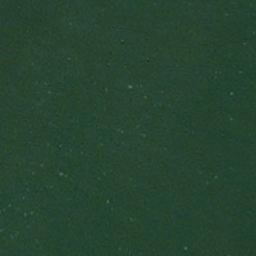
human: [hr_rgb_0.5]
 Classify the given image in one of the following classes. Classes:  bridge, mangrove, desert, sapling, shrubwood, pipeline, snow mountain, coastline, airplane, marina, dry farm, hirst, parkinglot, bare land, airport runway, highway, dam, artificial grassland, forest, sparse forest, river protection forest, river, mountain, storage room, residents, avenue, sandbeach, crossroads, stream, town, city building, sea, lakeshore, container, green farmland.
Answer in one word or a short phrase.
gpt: sea